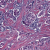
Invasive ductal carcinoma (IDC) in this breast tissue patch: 1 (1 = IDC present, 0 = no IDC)